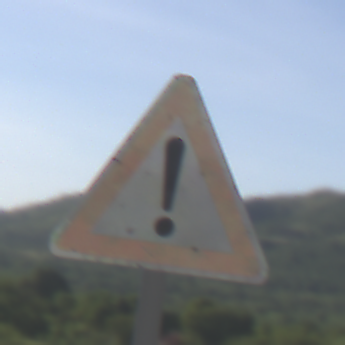
Verkehrszeichen: Gefahrenstelle
Umgebung: Outdoor, RoadRail
Tageszeit: MorningAfternoon
Wetter: PartlyCloudy
Licht: Natural
Jahreszeit: NotSpecified
Kontrast: HighContrast